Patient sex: M
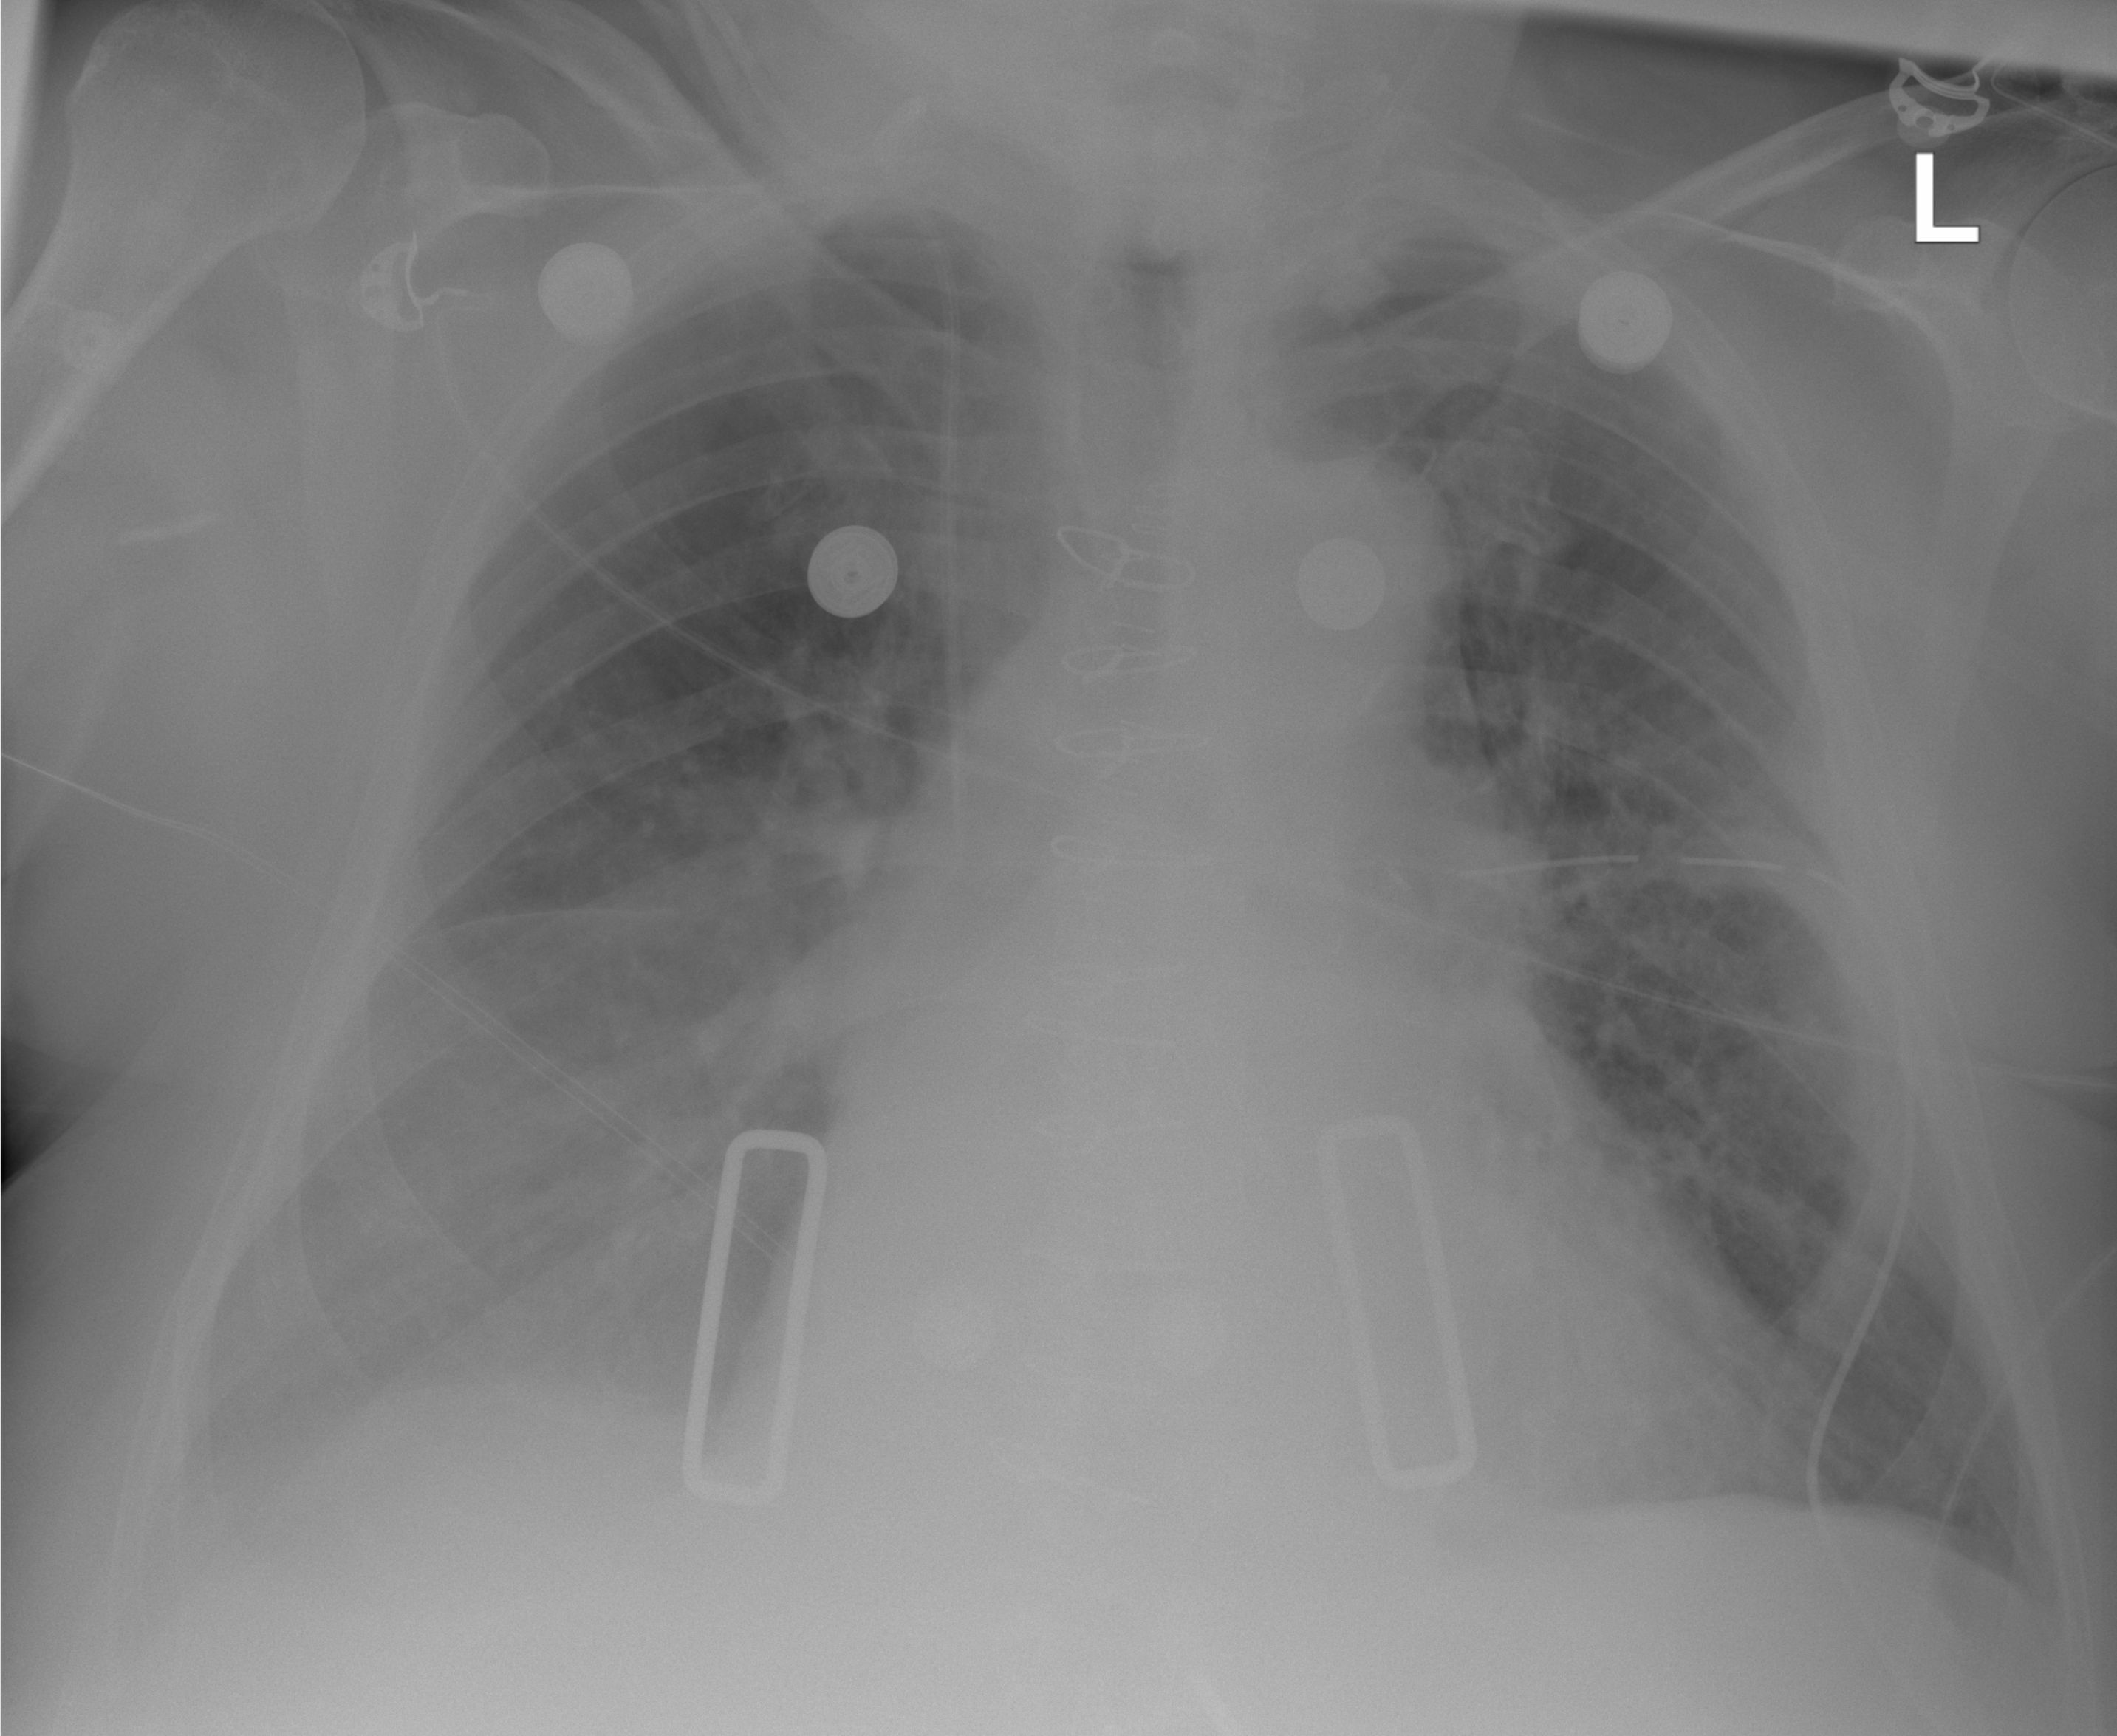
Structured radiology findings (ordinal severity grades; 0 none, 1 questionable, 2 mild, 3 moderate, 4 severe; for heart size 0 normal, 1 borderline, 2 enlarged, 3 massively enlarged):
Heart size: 2
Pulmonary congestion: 2
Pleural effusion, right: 2
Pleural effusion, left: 0
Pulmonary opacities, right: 1
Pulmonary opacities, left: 1
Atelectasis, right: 2
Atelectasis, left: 1